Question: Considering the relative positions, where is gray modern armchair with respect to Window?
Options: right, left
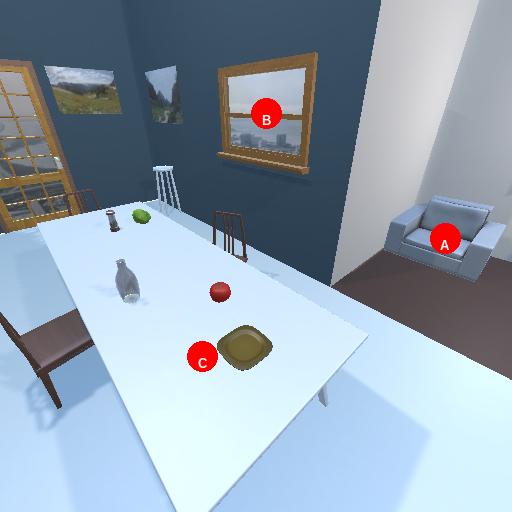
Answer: right